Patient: sex M, age 61
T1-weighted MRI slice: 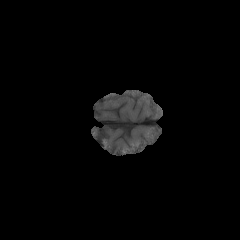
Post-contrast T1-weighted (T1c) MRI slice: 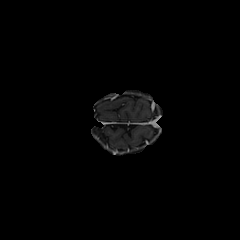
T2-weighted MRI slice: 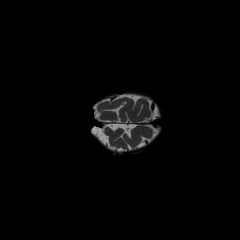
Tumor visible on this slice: no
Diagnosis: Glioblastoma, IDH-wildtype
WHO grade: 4